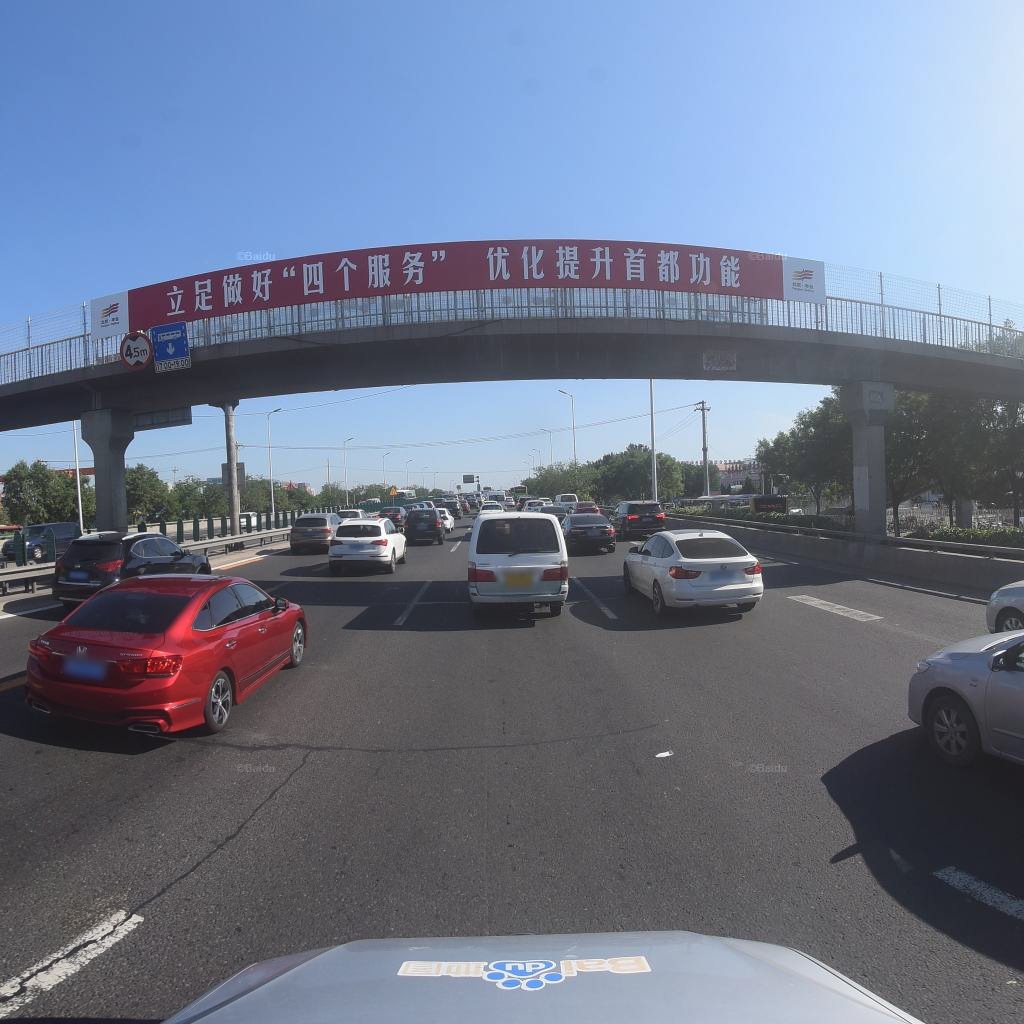
Region: Fengtai
Road damage annotations: longitudinal patch, transverse patch